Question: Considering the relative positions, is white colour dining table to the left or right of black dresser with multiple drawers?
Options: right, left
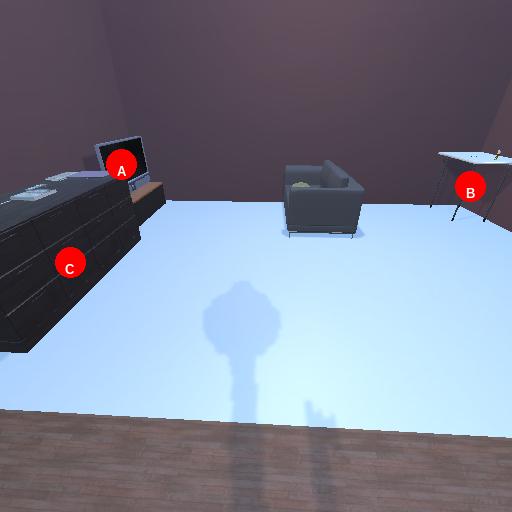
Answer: right